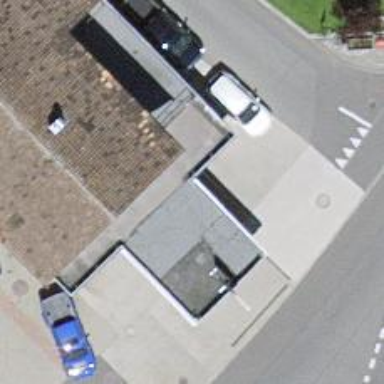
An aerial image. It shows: Fuel station.